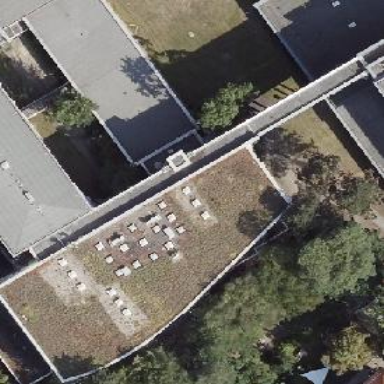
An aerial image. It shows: Building that serves as library.